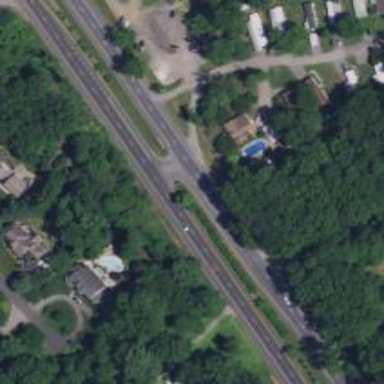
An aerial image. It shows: Trunk link highway.